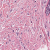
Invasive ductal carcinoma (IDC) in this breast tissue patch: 1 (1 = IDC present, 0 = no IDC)